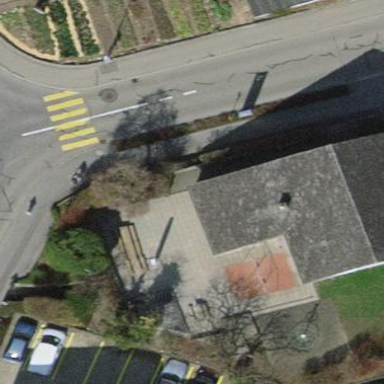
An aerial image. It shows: Kindergarten building.